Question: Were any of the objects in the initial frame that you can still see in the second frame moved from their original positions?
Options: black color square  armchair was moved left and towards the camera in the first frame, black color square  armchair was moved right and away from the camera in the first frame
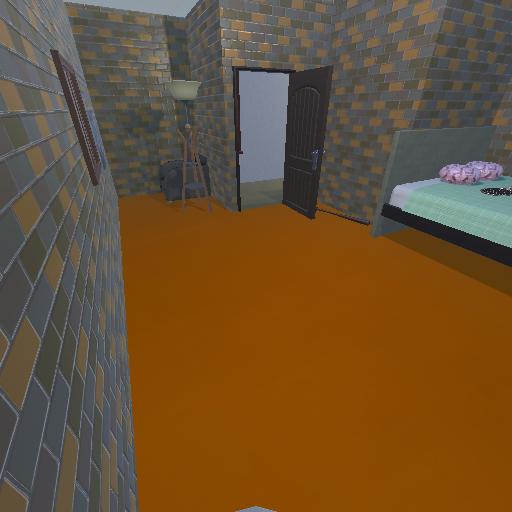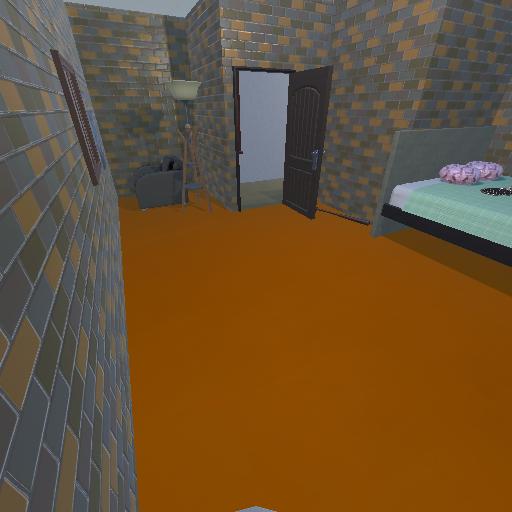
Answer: black color square  armchair was moved left and towards the camera in the first frame